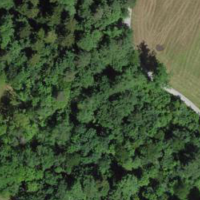
EUNIS habitat code: 41
Species observed at this site:
Corylus avellana